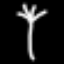
Label: fork